You are looking at the raw vibration waveform of a rotating shaft. Classify the rotor condition as one of: normal, misalignment, unbalance, looseness.
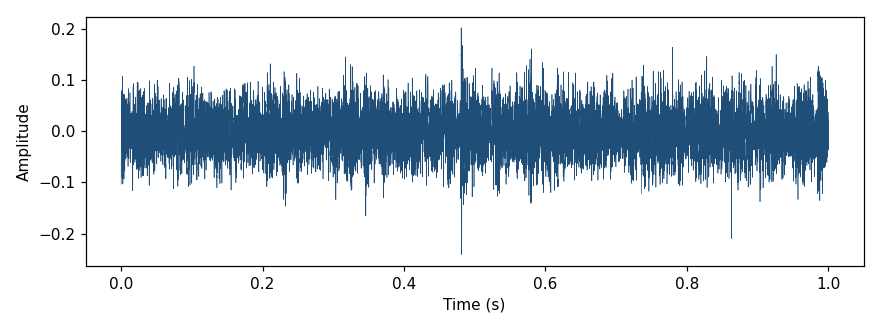
Answer: normal